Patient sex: M
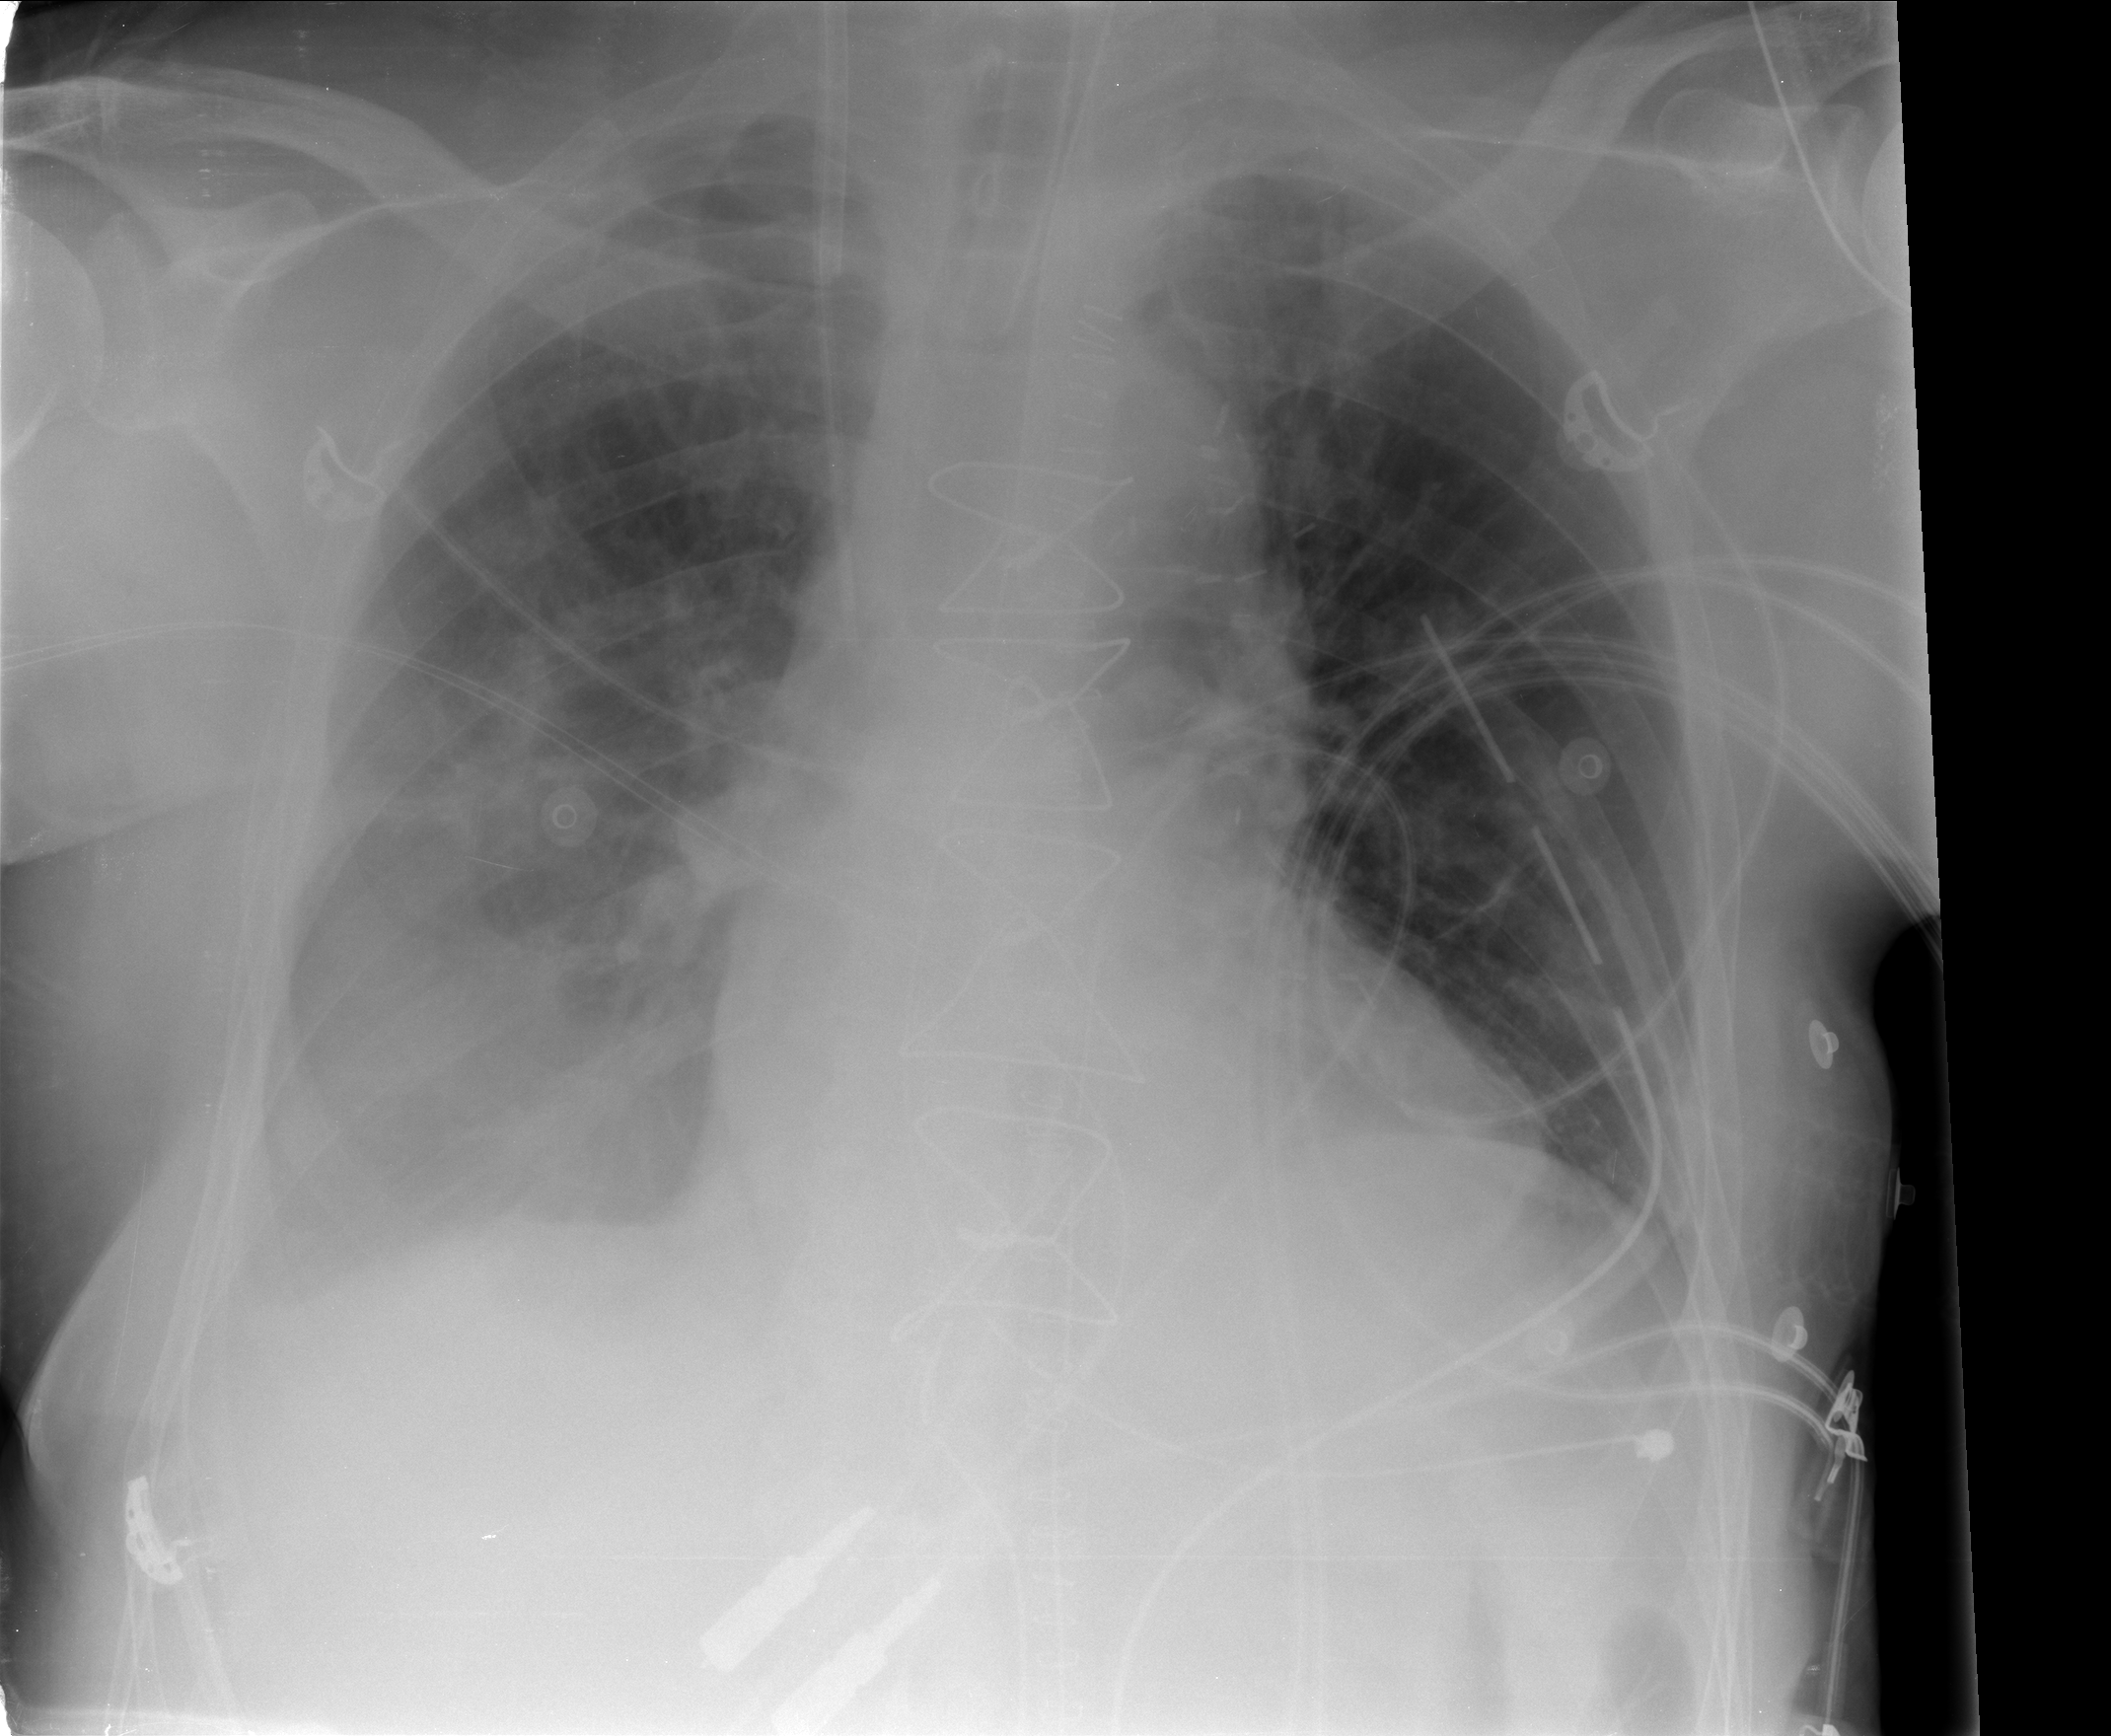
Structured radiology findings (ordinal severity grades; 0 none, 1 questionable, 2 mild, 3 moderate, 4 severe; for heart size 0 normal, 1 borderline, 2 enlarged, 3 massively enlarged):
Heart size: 2
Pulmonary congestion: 1
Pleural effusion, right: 3
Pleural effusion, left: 0
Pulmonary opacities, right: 0
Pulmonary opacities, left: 0
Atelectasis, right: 3
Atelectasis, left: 0